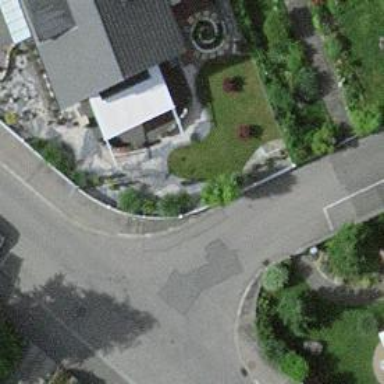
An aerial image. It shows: Asphalt road in living street.